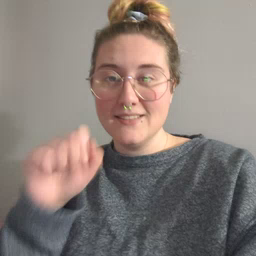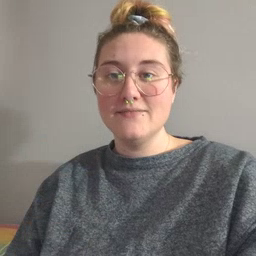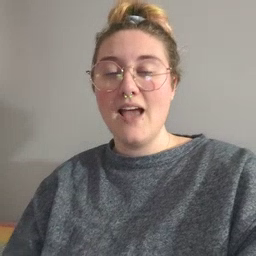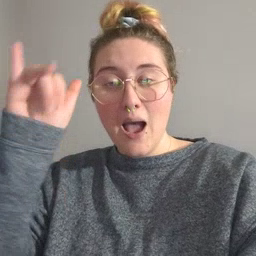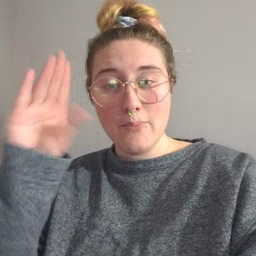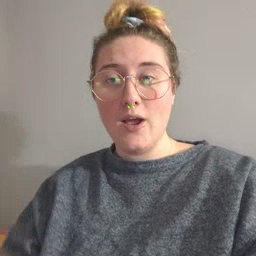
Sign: cowboy